Aerial crown-view tile of a tropical tree (Barro Colorado Island, Panama), acquired 20250217:
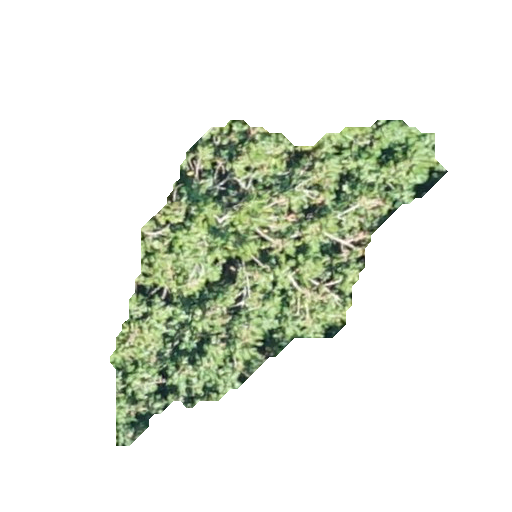
Species: Guarea guidonia
GBIF accepted scientific name: Guarea guidonia
Crown area: 85.88 m²